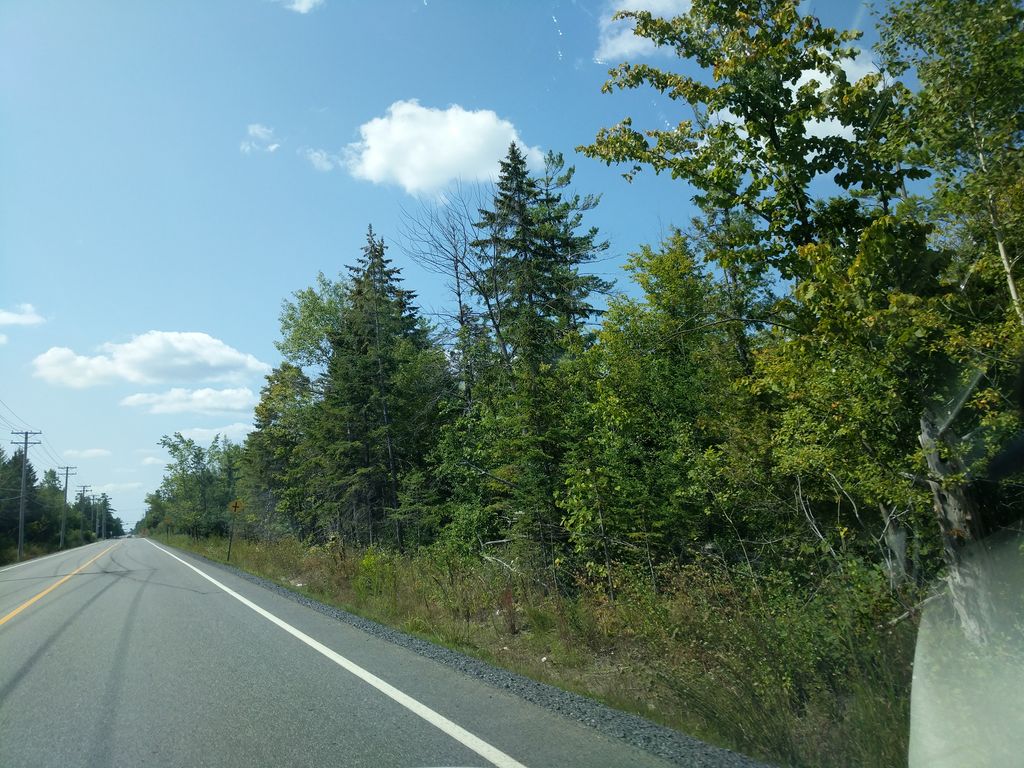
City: ottawa-gatineau